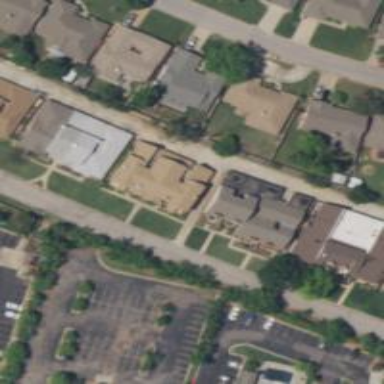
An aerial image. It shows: Alley classified as service road.